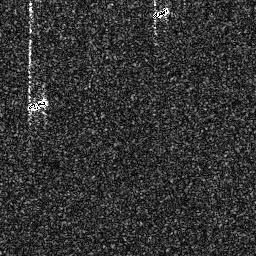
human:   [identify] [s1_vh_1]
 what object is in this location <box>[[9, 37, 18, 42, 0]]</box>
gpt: <ref>1 small ship at the left</ref>